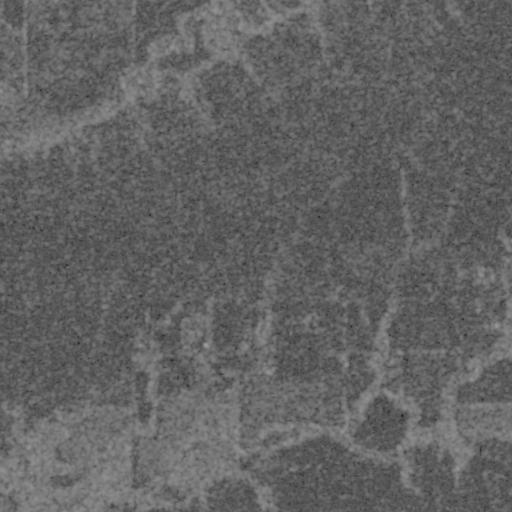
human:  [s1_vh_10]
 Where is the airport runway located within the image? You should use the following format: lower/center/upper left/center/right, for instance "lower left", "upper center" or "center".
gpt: The airport runway is located in the upper left of the image.
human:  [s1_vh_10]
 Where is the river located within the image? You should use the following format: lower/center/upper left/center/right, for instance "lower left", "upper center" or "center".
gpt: The river is located in the upper of the image.
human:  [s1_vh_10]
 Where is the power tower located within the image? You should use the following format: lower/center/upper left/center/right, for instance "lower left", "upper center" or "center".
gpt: There is no power tower in the image.

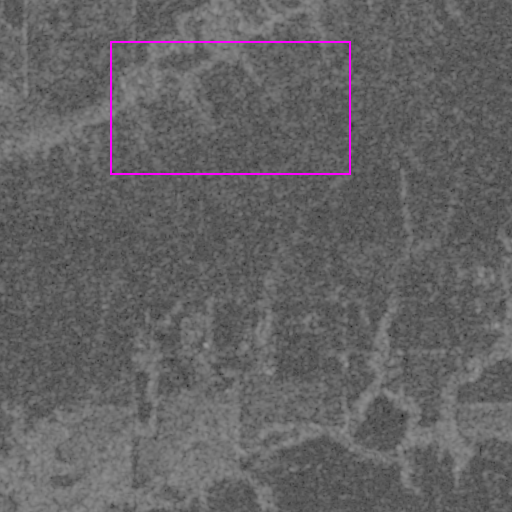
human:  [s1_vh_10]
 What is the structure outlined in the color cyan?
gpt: There is no cyan outline.
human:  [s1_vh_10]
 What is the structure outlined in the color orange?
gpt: There is no structure outlined in orange.